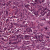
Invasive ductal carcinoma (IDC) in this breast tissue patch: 1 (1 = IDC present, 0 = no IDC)